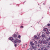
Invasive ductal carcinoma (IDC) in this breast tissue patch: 0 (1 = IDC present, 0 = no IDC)